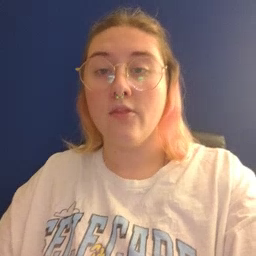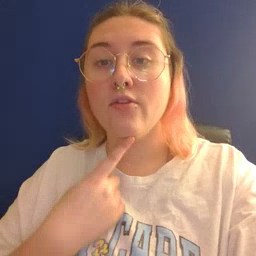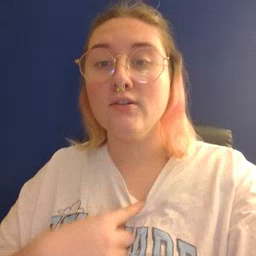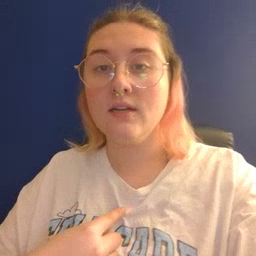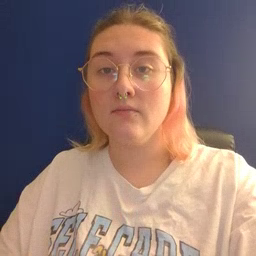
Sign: thirsty